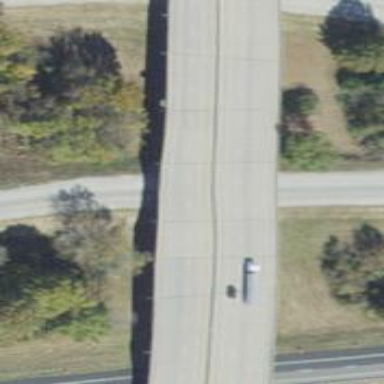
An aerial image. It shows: Motorway bridge with asphalt surface. The bridge structure is made of beams.